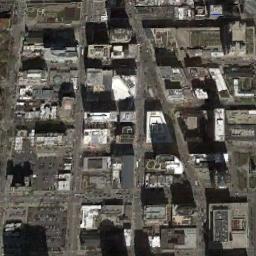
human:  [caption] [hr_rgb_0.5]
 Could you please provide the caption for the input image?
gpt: A commercial area has lots of varied buildings and some roads go through the commercial area while some parking lots are also in the commercial area .

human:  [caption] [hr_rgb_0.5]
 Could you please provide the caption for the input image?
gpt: There are many buildings .

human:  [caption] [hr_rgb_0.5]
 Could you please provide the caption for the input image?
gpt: The commercial area is consist of many buildings .

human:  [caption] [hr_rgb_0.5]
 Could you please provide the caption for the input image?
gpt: There are many dense tall buildings and several roads and many trees in a business district .

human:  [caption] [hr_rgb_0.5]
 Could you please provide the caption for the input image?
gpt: There are some white buildings on a commercial area .